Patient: sex M, age 61
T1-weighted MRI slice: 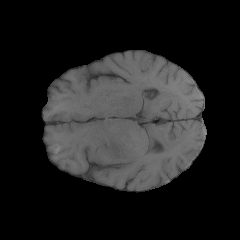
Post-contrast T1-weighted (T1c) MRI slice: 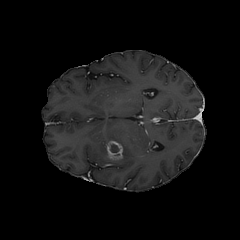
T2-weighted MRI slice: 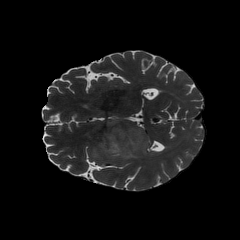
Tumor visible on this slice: yes
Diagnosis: Glioblastoma, IDH-wildtype
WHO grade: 4